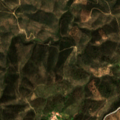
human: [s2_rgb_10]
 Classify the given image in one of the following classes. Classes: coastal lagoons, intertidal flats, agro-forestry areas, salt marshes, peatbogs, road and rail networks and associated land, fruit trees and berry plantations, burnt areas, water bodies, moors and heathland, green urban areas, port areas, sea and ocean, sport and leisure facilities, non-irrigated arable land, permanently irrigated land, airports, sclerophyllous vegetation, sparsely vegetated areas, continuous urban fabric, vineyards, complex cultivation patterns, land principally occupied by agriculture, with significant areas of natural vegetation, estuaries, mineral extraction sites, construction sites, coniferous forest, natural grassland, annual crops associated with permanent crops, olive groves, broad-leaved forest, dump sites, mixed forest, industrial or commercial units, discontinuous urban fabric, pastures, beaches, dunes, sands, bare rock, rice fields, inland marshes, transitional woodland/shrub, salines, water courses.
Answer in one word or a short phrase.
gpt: agro-forestry areas, mixed forest, sclerophyllous vegetation, transitional woodland/shrub